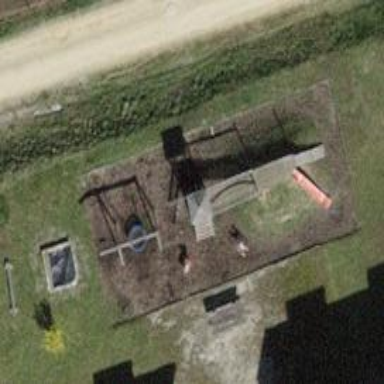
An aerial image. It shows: Playground area for leisure land.